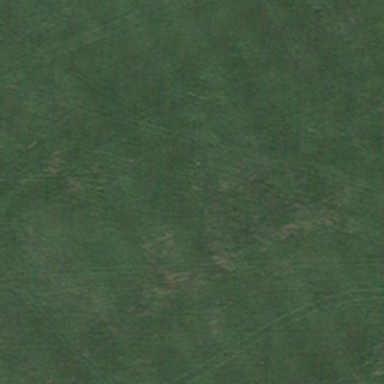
There are dark stripes with pale ones on the green meadow .